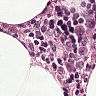
Metastatic tissue present: yes